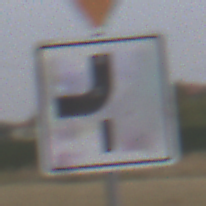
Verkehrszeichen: VerlaufVorfahrtsstrasse7
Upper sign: VorfahrtGewaehren
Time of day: Midday
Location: Outdoor (Suburban)
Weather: Overcast
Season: NotSpecified
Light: Natural